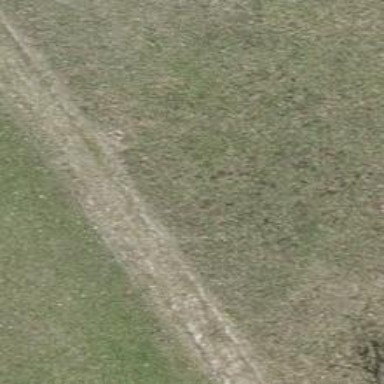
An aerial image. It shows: Grass track road with grade3 tracktype.